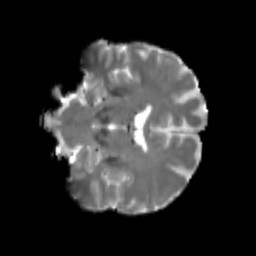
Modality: T2w
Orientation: coronal
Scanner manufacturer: siemens
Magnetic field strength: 3 T
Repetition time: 4 s
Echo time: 0.0594 s